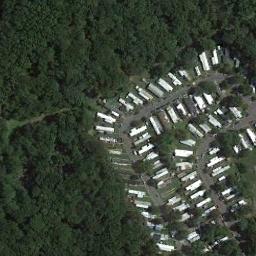
Label: residential